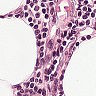
Metastatic tissue present: no